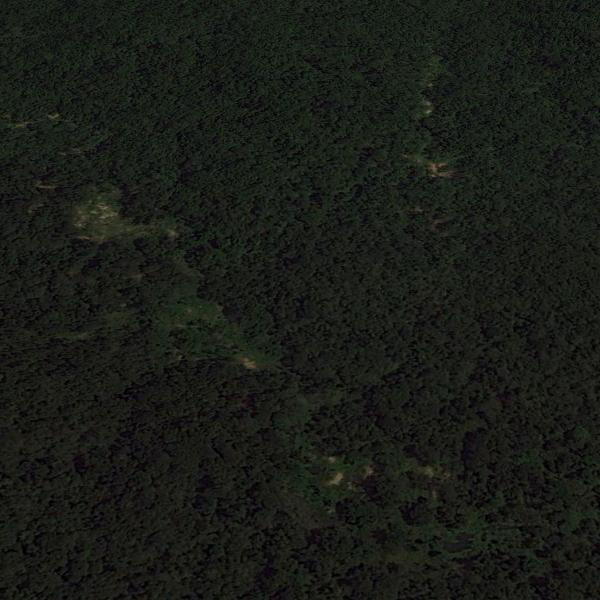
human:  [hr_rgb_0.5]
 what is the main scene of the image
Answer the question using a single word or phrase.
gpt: forest